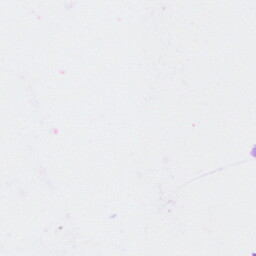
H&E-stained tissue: Breast